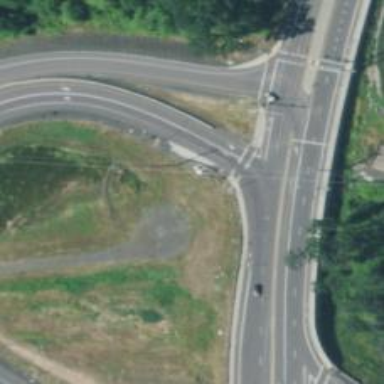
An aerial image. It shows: Traffic island located on footway.